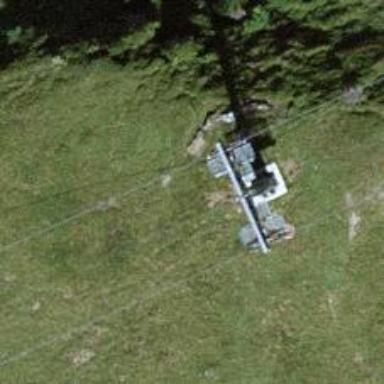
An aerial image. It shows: Pylon for aerialway.